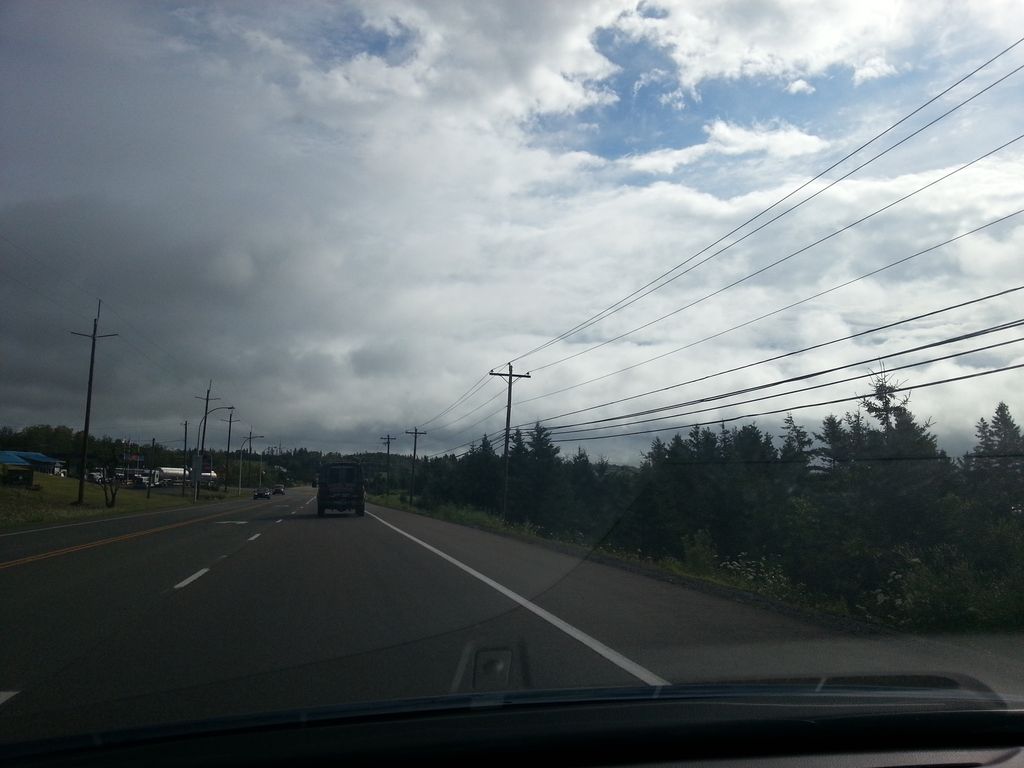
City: charlottetown